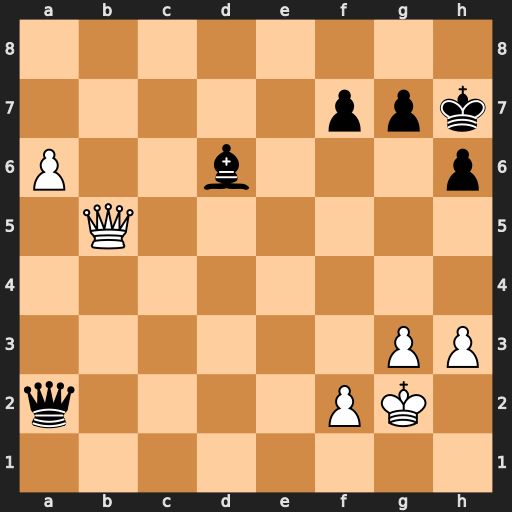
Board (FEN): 8/5ppk/P2b3p/1Q6/8/6PP/q4PK1/8
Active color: w
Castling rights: -
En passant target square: -
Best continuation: Qd3+ f5 Qxd6